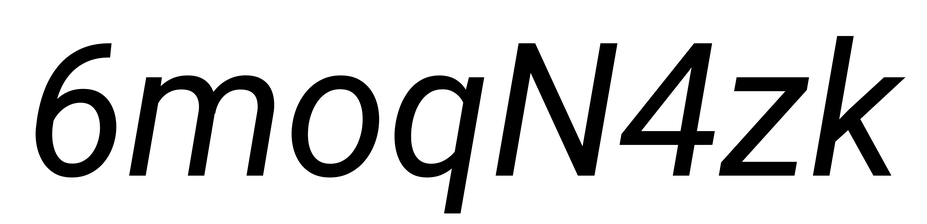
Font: Roboto-Italic_Italic